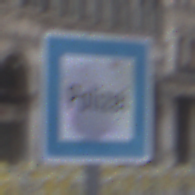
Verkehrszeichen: Polizei
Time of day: SunriseSunset
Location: Outdoor (Urban)
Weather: PartlyCloudy
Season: NotSpecified
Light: Natural